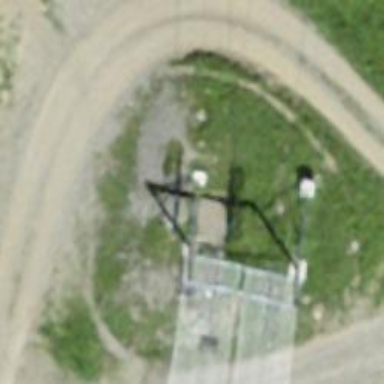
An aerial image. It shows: Pylon used for aerialway.